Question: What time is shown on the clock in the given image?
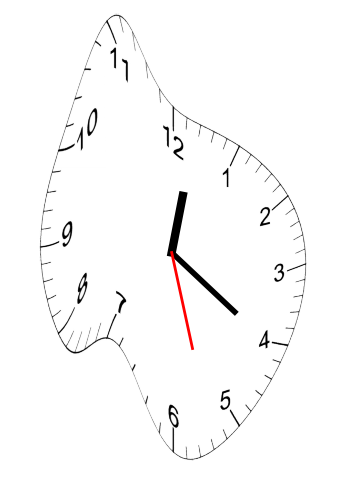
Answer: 12:20:27